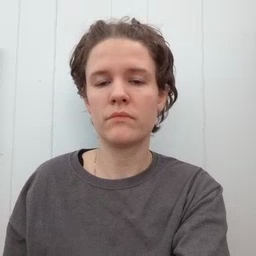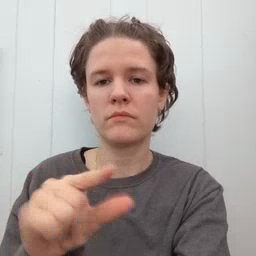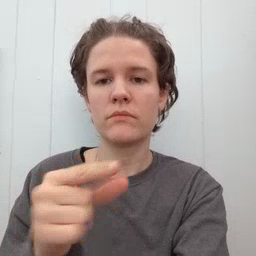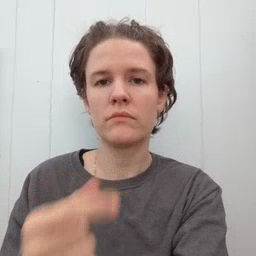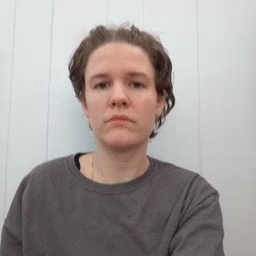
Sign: green